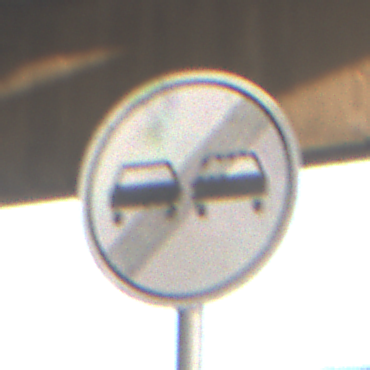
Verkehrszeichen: EndeUeberholverbot
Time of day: SunriseSunset
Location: Roofed (Suburban)
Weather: Clear
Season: NotSpecified
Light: Natural